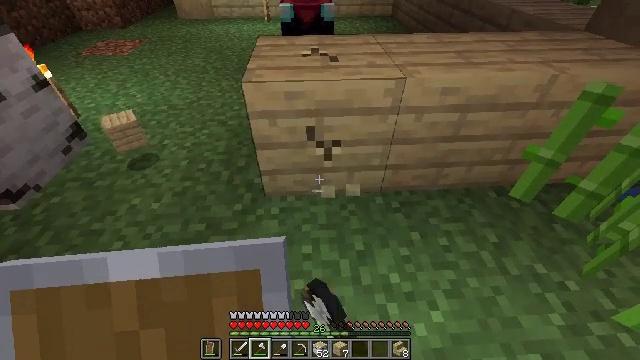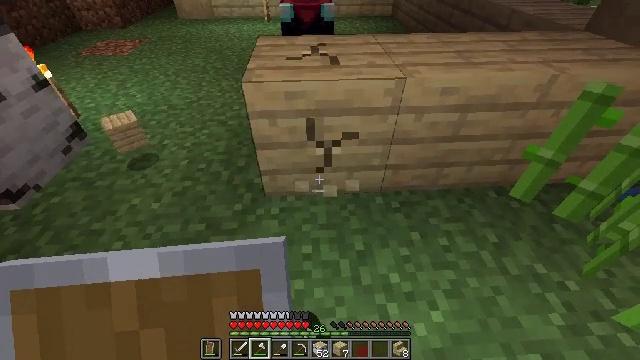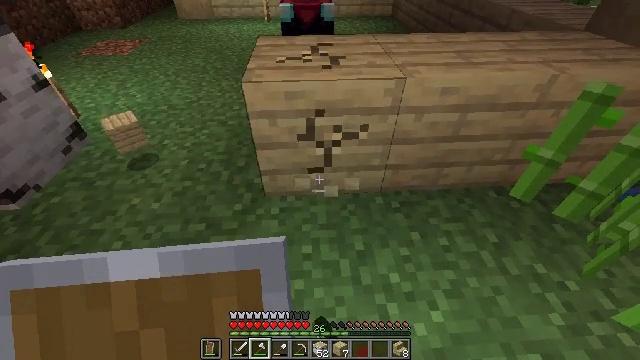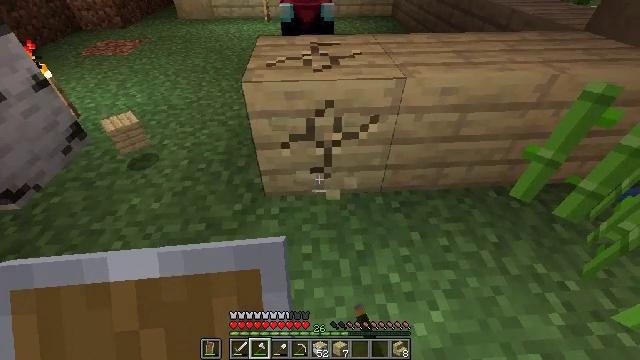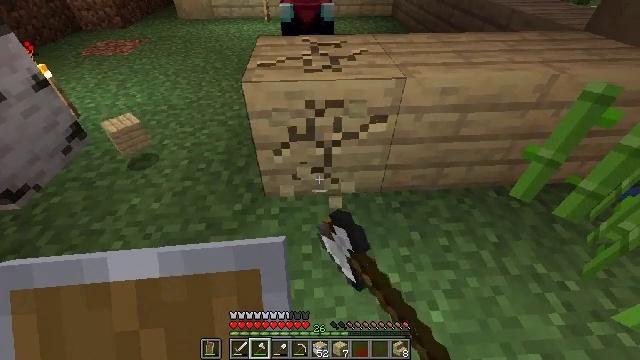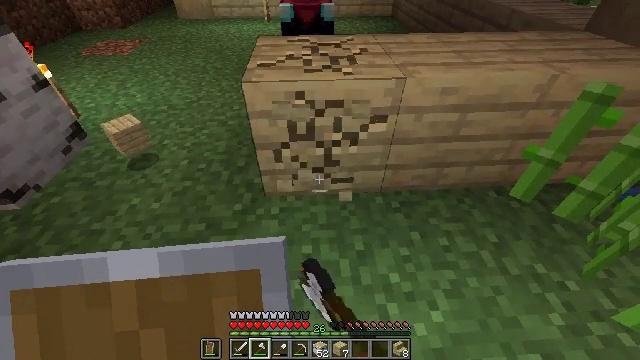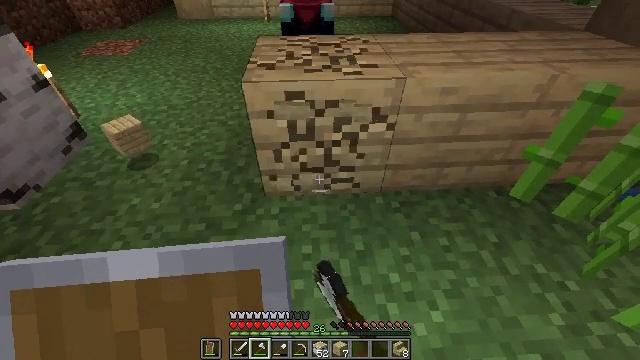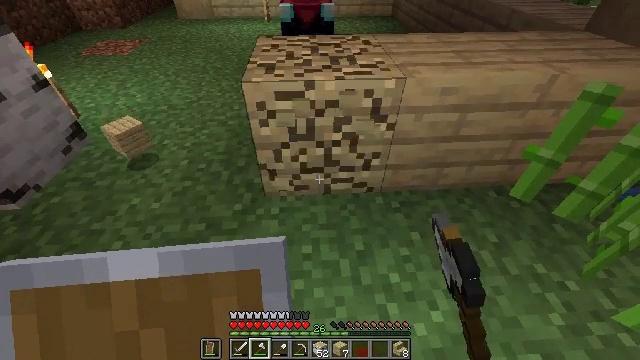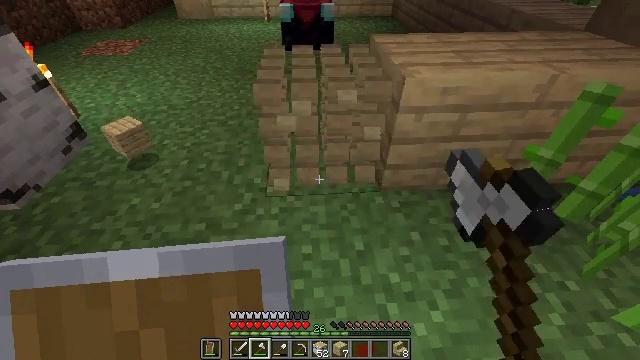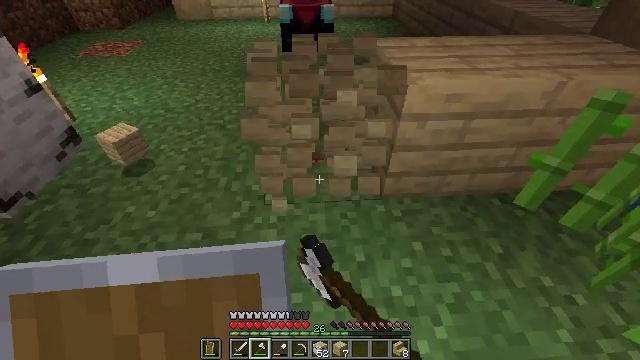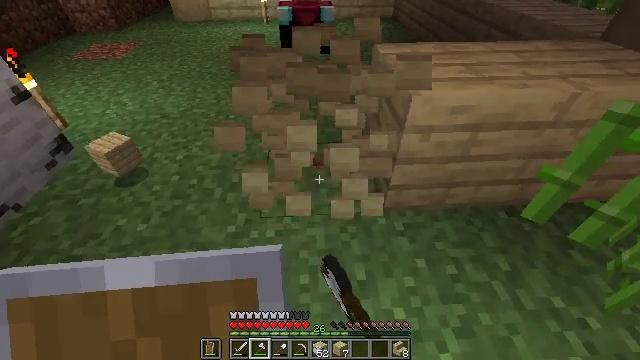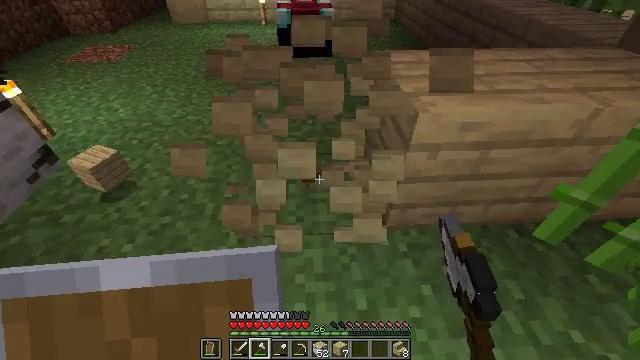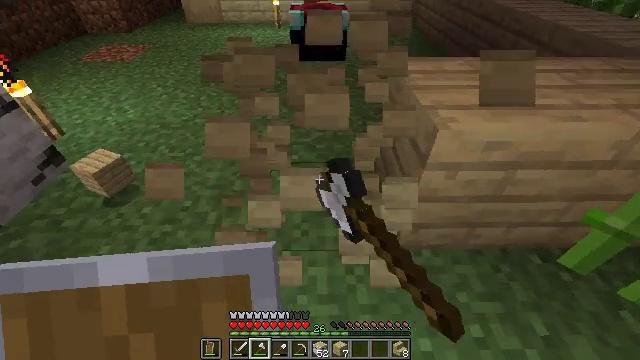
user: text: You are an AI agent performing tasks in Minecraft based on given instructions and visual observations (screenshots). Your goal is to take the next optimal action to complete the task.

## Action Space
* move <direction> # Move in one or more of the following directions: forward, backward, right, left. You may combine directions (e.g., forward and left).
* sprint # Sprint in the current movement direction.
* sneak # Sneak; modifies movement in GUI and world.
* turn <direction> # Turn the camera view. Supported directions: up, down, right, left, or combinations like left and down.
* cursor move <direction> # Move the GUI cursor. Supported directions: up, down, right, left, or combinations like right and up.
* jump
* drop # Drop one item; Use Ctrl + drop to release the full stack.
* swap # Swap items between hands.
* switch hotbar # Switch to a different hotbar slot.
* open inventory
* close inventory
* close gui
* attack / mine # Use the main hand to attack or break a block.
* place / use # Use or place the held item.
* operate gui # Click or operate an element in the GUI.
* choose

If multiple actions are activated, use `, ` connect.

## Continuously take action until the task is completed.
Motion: motion action
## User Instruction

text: Remove birch planks to collect them.
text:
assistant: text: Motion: attack / mine
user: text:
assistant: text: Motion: attack / mine
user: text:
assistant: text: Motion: attack / mine
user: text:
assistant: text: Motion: attack / mine
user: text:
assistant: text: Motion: attack / mine
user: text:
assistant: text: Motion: attack / mine
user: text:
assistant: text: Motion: attack / mine
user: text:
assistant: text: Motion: attack / mine
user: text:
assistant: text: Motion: move forward, attack / mine
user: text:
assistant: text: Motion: move forward, attack / mine
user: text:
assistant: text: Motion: move forward, attack / mine
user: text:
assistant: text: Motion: move forward, turn left
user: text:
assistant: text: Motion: no_op